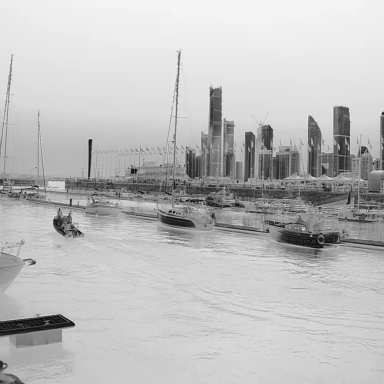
There are six sailboats in the infrared image.